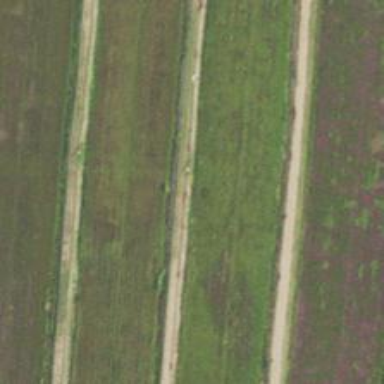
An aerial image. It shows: Track road beside dyke embankment.